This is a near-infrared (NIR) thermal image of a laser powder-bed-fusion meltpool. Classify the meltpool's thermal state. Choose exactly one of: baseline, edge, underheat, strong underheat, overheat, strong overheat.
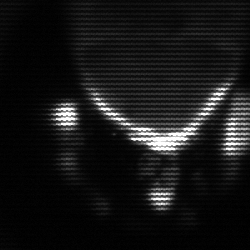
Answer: baseline